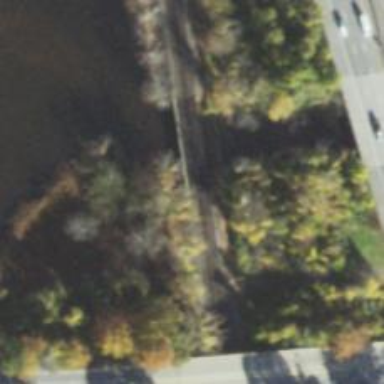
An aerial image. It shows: Bridge over electrified railway track.